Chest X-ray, AP view. Patient: 61 years old, sex M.
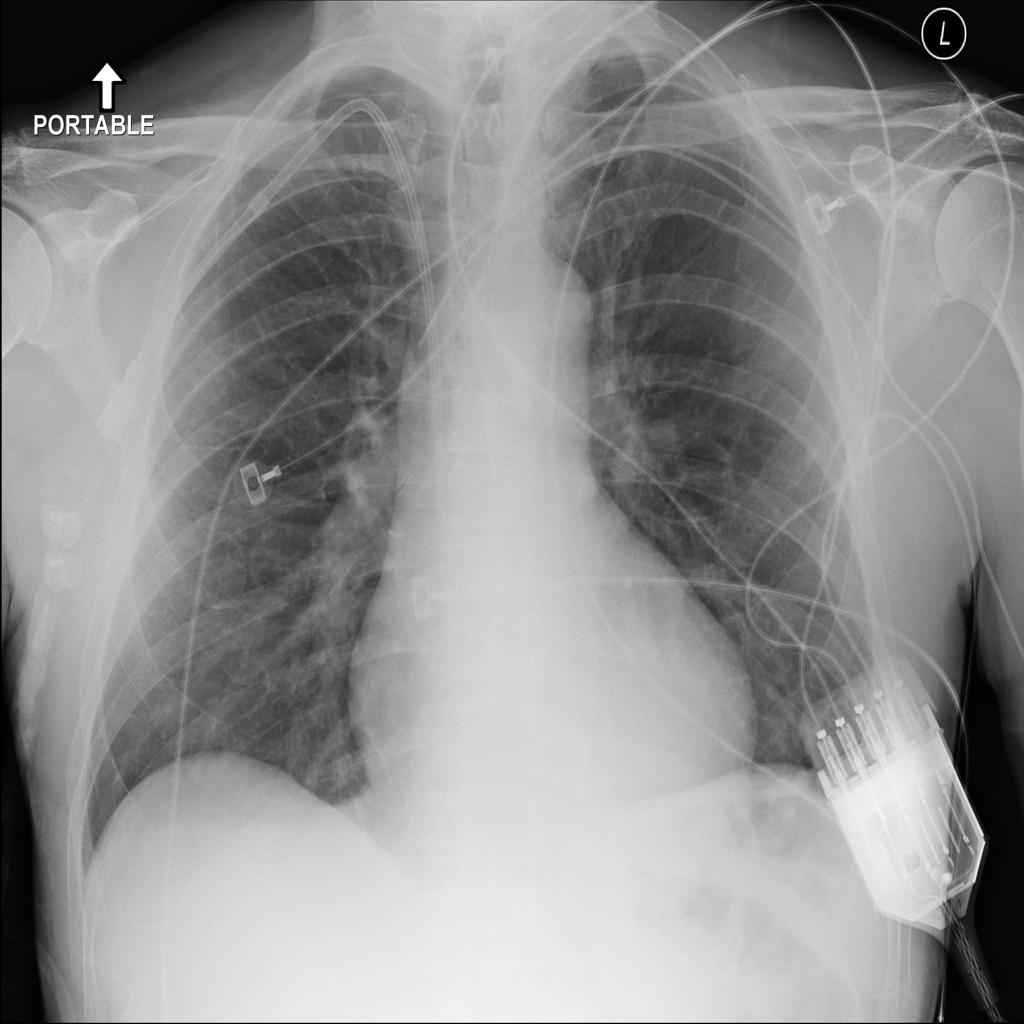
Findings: No Finding